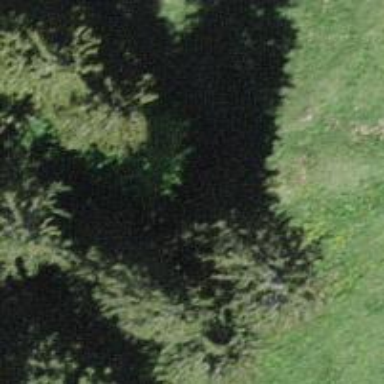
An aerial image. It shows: Needle-leaved tree in nature.